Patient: sex M, age 61
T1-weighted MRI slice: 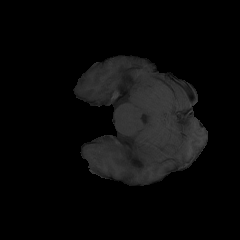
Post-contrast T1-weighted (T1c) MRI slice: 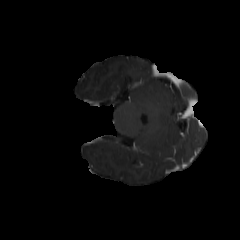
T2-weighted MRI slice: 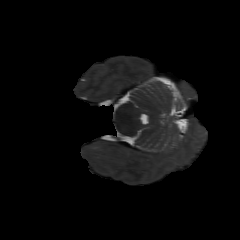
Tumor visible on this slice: no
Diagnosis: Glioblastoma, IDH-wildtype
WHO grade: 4